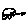
Label: car